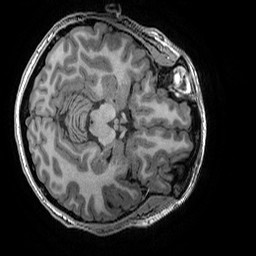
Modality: T1w
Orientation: axial
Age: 21
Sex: female
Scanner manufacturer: ge
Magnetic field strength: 3 T
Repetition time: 0.008184 s
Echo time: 0.003192 s